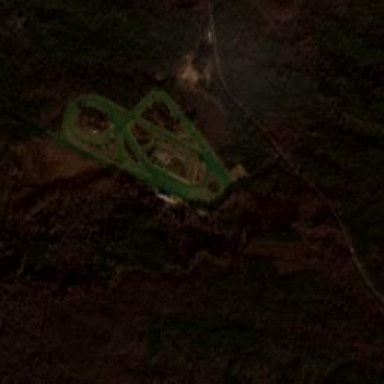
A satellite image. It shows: Sports centre dedicated to horse racing on leisure land.